Question: i have to do some customization like :
1. remove hand pointer on mouse over the pie slices.
2. display the label inside the large/big slice.
3. on mouseover/mouseout high light the respective div.
Reference img:

Here is the jsfiddle, which i have worked to implement the 3 point:
on mouse over i could highlight the selected, but on mouse out not able to remove the color
'''
<div class="grid_5">
<div class="grid_4" id="top_states_chart" style="min-width: 200px; height: 200px; margin: 0 auto"></div>
<div class="grid_4 right">
<div class="Others level1">Maharastra</div>
<div class="Firefox level2">Karnataka</div>
<div class="level3">Gujarat</div>
<div class="level4">Tamil Nadu</div>
<div class="level5">Madhya Pradesh</div>
</div>
</div>
'''
'''
$(function () {
var chart;
Highcharts.setOptions({
colors: ['#fffccc', '#ED561B', '#DDDF00', '#24CBE5', '#64E572', '#FF9655', '#FFF263', '#6AF9C4']
});
$(document).ready(function () {
// Build the chart
chart = new Highcharts.Chart({
chart: {
renderTo: 'top_states_chart',
plotBackgroundColor: null,
plotBorderWidth: null,
plotShadow: false
},
title: {
text: ''
},
tooltip: {
//pointFormat: '',//{series.name}: <b>{point.percentage}%</b>
//percentageDecimals: 1
formatter: function() {
return false;
}
},
plotOptions: {
pie: {
allowPointSelect: false,
cursor: 'pointer',
dataLabels: {
enabled: false
},
showInLegend: false,
point: {
events: {
mouseOver: function(event) {
var point = this;
$('div.'+point.name).css({'background-color':'green', 'cursor':'pointer'});
}
}
},
events: {
mouseOut: function() {
//pieChart.tooltip.hide();
var point = this;
$('div.'+point.name).css({'background-color':'none', 'cursor':'pointer'});
}
}
}
},
series: [{
type: 'pie',
data: [
['Firefox', 45.0],
['Others', 55.7]
]
}]
});
});
});
'''
<URL>
please have a look at this js code.
Thanks
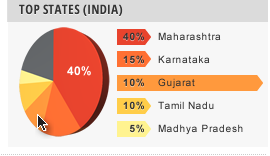
Answer: Use 'mouseOver' and 'mouseOut' as events.
Use 'togleClass' to toggle style.
'''
pie: {
allowPointSelect: false,
stickTracking: false,
// solves problem 1
cursor: 'normal',
// the following solves problem 2
dataLabels: {
enabled: false,
formatter: function () {
return this.y;
},
distance: -30
},
// the following solves problem 3
point: {
events: {
mouseOver: function() {
$('div.' + this.name).addClass('highlight');
},
mouseOut: function() {
$('div.' + this.name).removeClass('highlight');
}
}
}
}
'''
Then your serie date should be:
'''
data: [
['Firefox', 45.0],
{
name: 'Others',
y: 55.7,
dataLabels: {
enabled: true
}
}
]
'''
Css
'''
.highlight {
background-color: red;
}
'''
<URL>